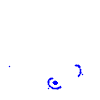
Particle: pion